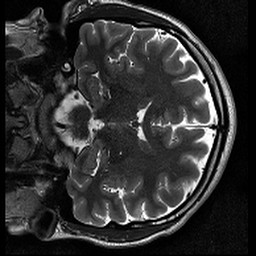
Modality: T2w
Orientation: coronal
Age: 27
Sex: male
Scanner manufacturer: siemens
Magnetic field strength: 3 T
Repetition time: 11.39 s
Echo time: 0.09 s